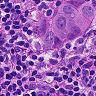
Metastatic tissue present: yes